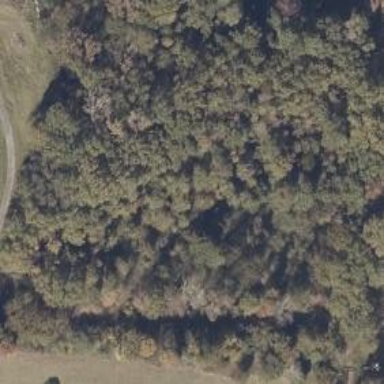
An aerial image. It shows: Mixed leaf-type forest area.